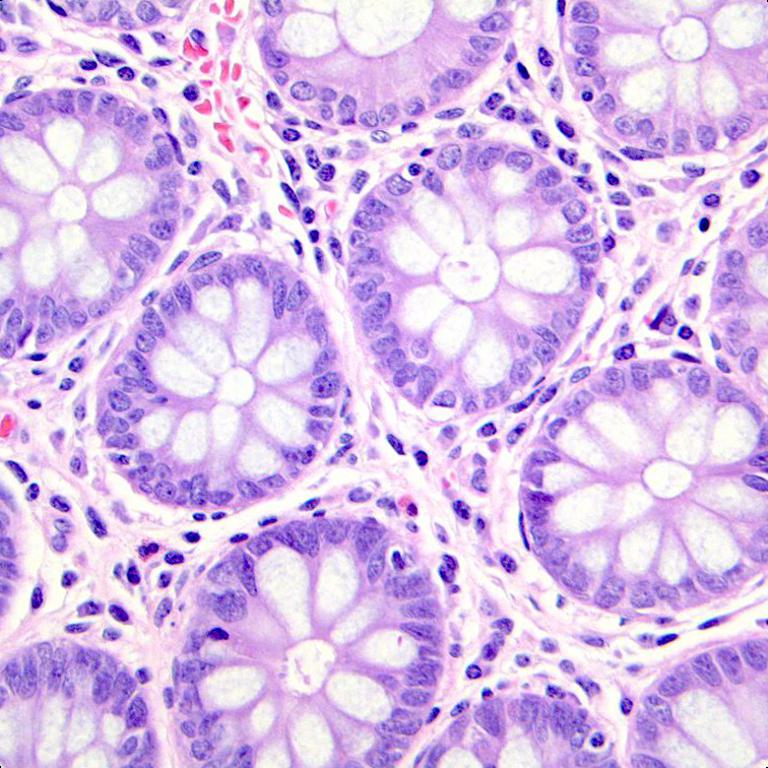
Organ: colon
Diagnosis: benign